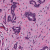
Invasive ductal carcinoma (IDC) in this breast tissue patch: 0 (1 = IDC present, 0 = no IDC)